Interaction volume radius: 10 \u00c5
Interaction volume height: 10 \u00c5
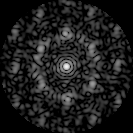
Disorder parameter: 0.6917